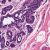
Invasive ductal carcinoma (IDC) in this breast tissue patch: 0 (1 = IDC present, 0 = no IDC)